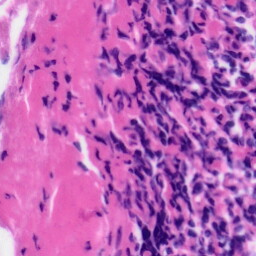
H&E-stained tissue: Tonsil